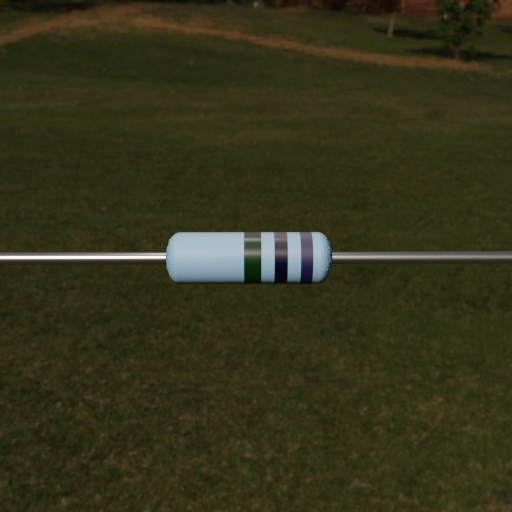
Resistor colour bands (in order): black, black, black